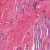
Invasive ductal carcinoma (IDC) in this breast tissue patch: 0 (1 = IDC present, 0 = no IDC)